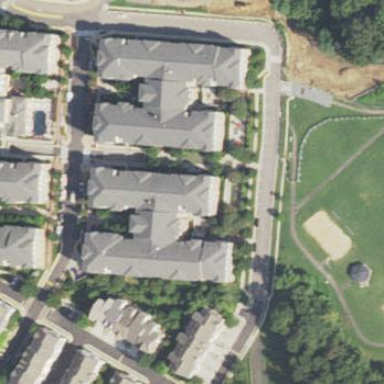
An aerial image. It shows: View of apartment building.